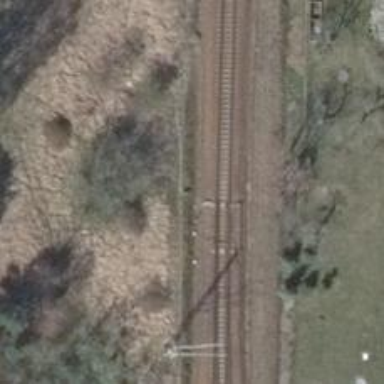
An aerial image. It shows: Abandoned railway.